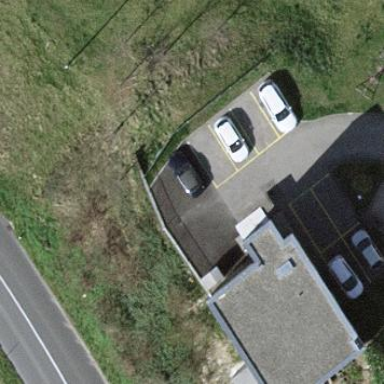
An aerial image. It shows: Parking area with surface.